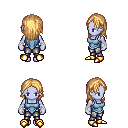
a pixel art fantasy rpg character, female body template, dark elf, purple skin, blue vest, metal pants, light blonde long hairstyle, white cloth bandages, gold boots, four views (front, back, left, right), 2x2 character sprite sheet, small pixel art, hard edges, no anti-aliasing